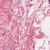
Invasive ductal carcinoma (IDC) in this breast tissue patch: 0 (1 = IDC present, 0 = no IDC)